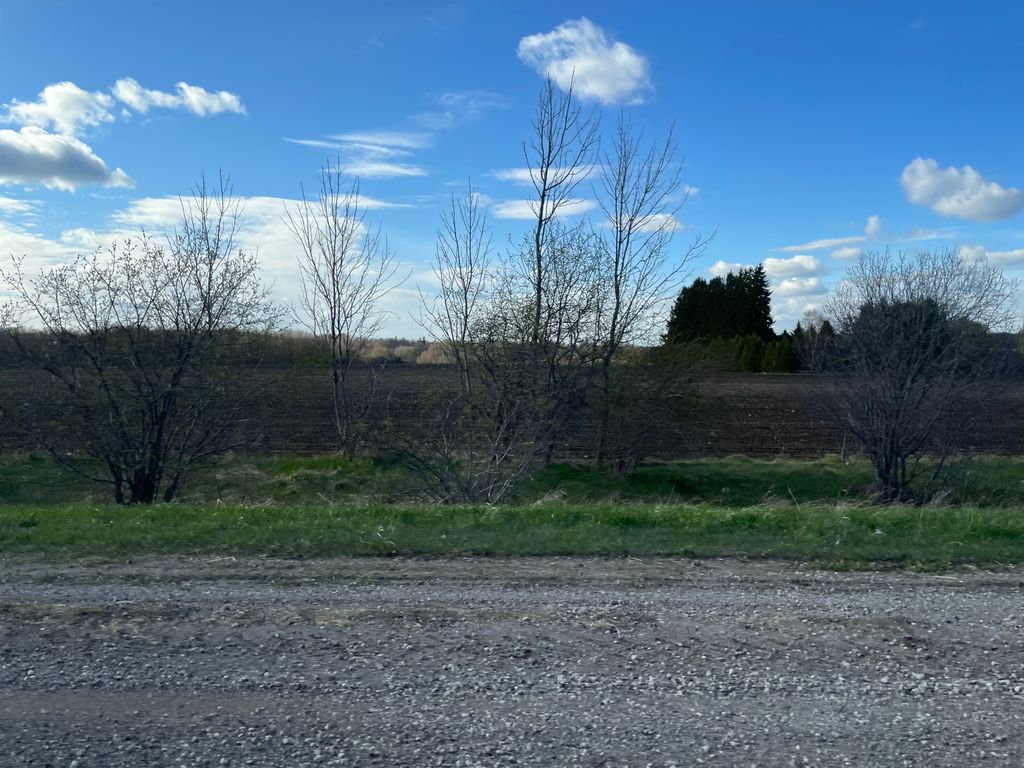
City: kitchener-waterloo